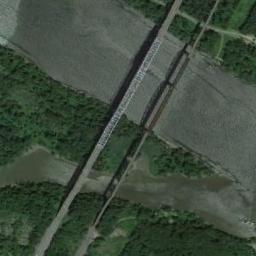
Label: bridge